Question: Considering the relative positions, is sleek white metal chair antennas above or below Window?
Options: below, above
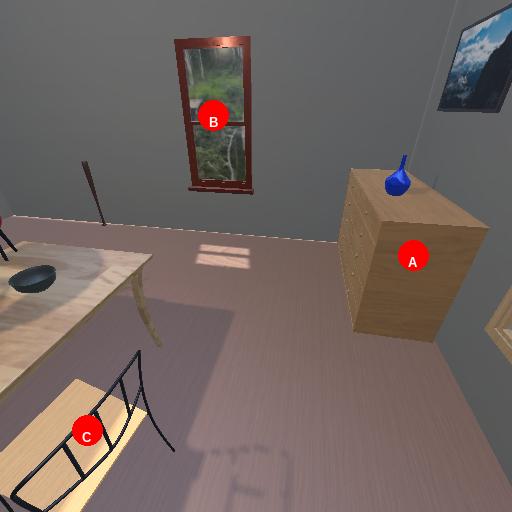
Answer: below